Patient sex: M
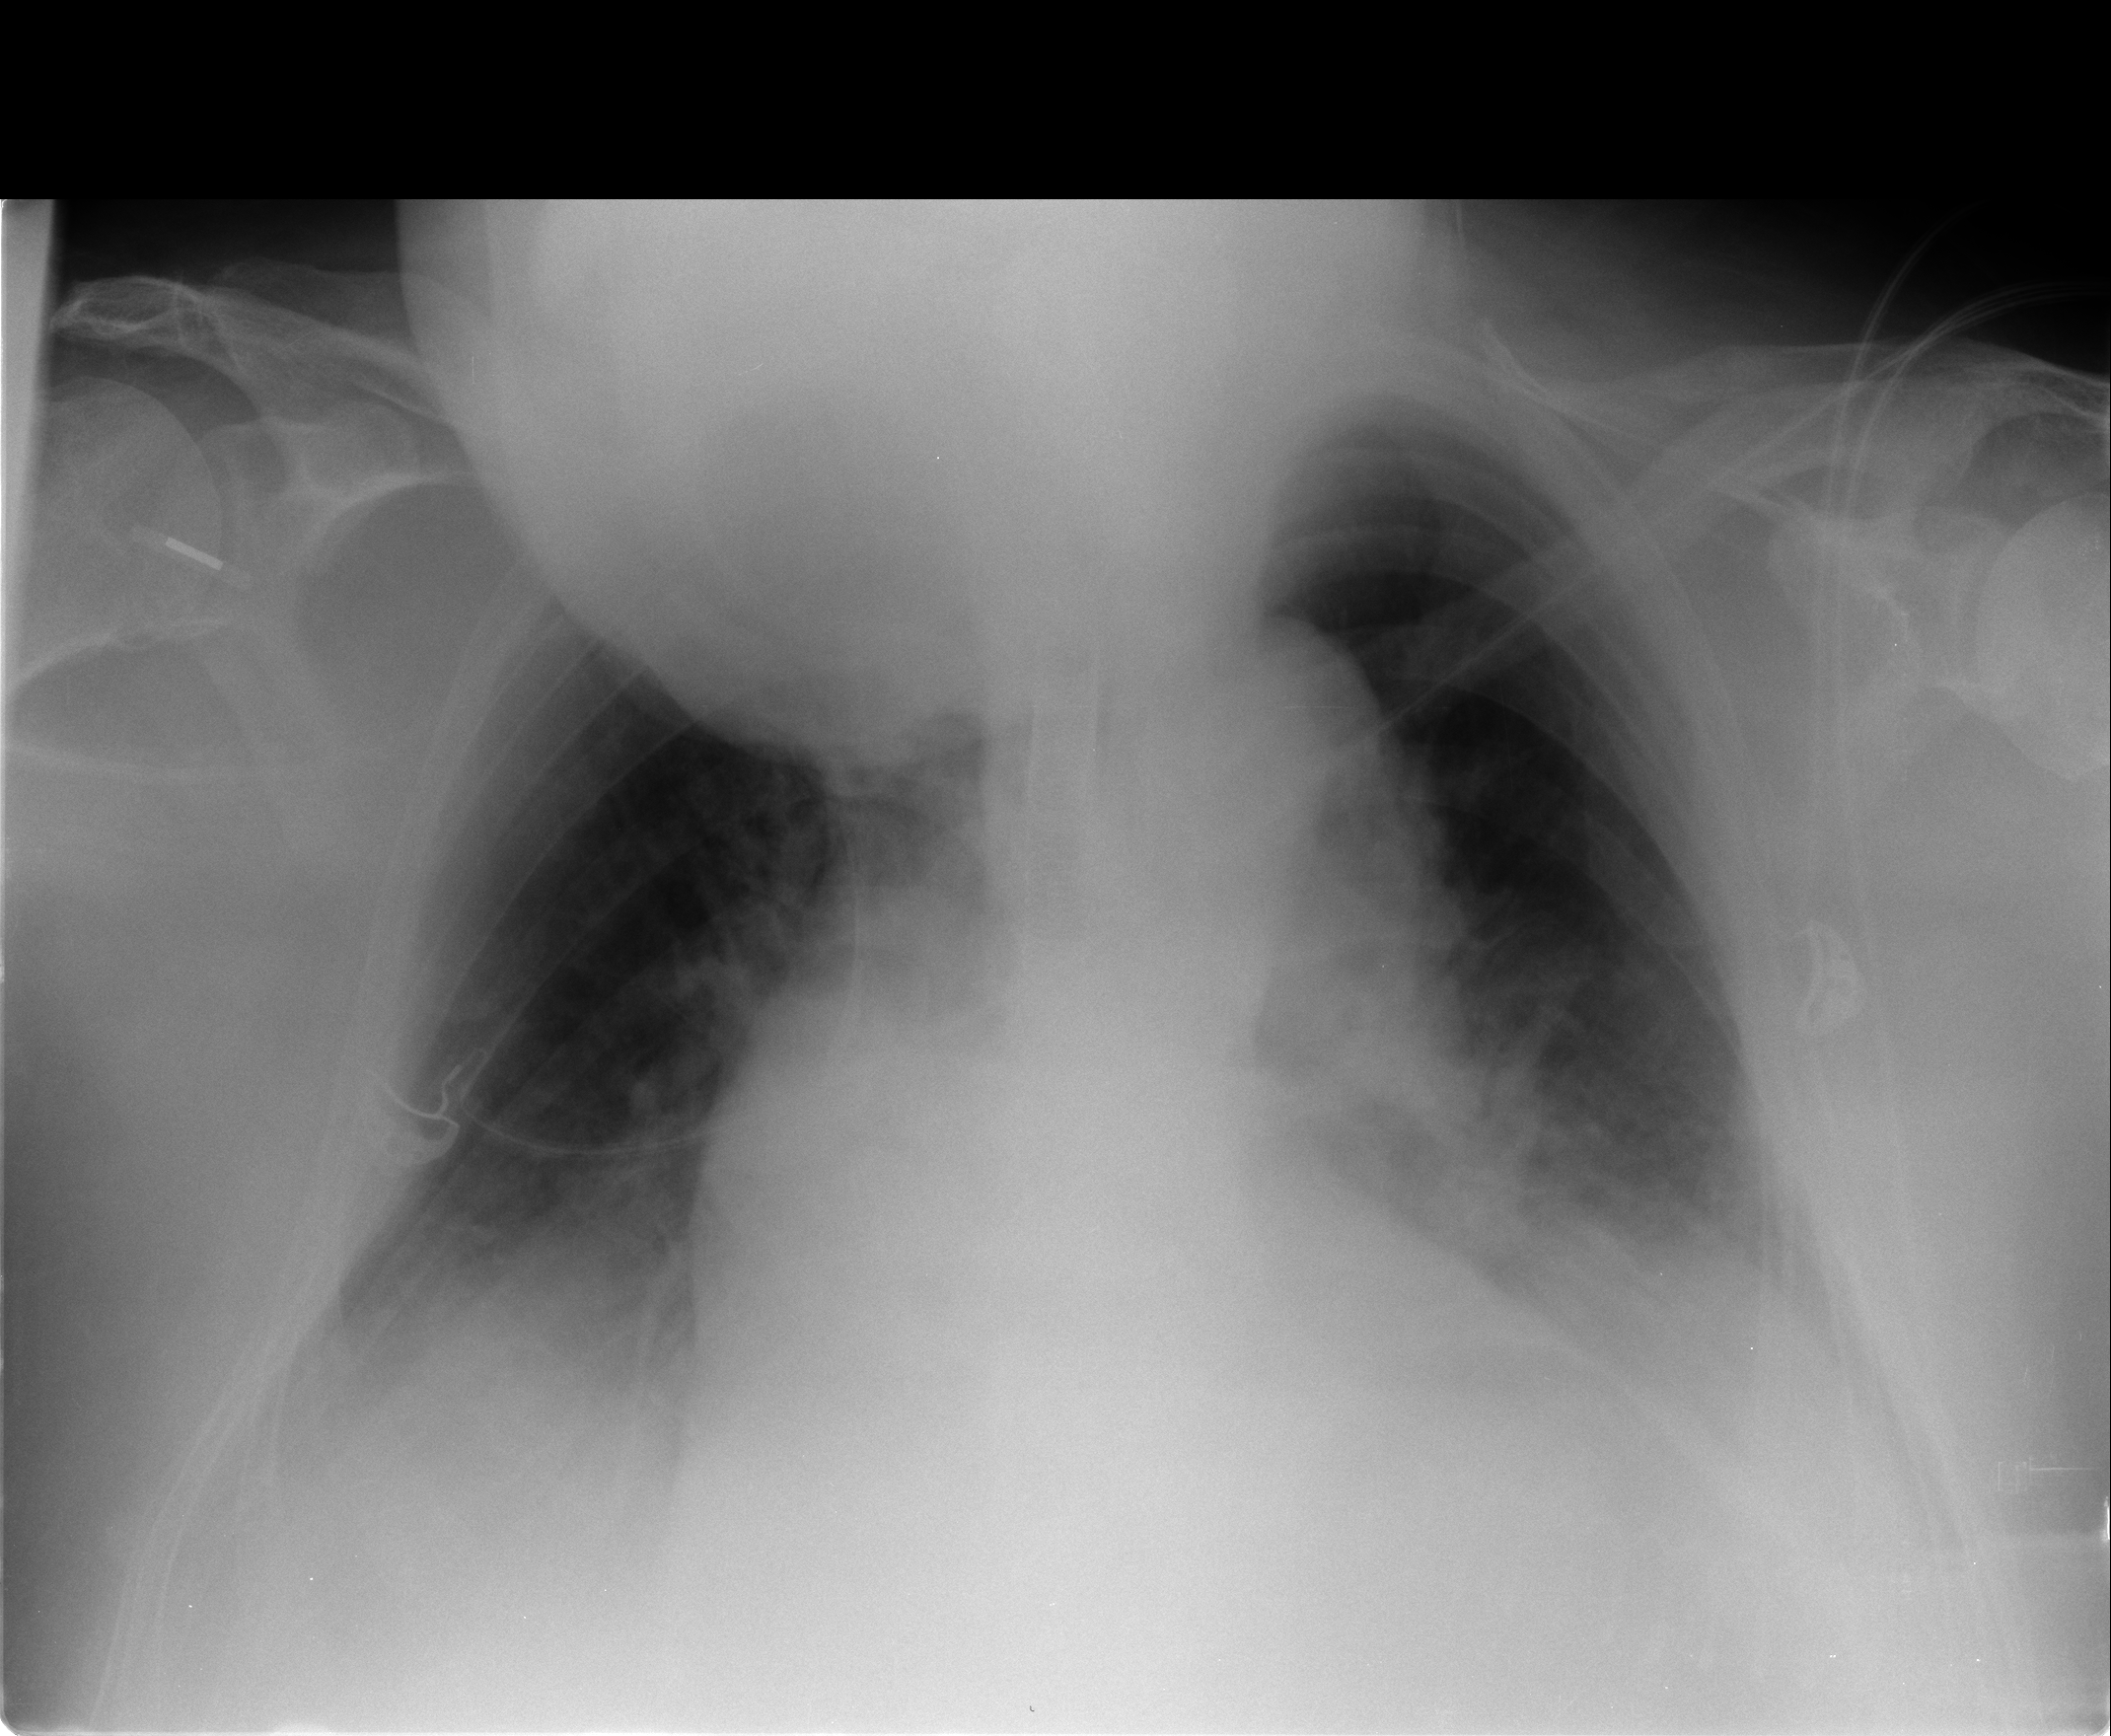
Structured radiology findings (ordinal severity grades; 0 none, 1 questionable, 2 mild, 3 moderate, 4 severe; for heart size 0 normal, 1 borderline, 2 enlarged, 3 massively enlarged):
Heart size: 3
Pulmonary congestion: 3
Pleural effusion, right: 2
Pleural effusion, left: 2
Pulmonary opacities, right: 0
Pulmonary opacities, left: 0
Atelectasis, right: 2
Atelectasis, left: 2